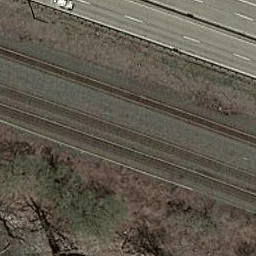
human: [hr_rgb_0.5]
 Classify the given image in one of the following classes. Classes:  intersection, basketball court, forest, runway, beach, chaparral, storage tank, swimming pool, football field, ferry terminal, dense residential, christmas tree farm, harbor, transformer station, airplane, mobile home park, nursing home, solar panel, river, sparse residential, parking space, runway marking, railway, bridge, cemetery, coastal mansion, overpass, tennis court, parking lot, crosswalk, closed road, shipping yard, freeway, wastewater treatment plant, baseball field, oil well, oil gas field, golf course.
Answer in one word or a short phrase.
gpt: railway